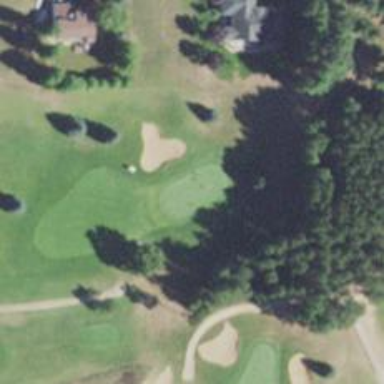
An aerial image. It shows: Golf hole.